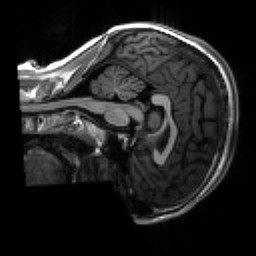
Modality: T1w
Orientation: sagittal
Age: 18
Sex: male
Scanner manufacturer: siemens
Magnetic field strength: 3 T
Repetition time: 2.3 s
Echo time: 0.00266 s